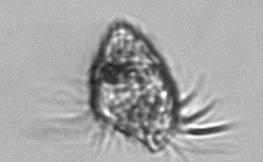
Label: Strombidium_morphotype1